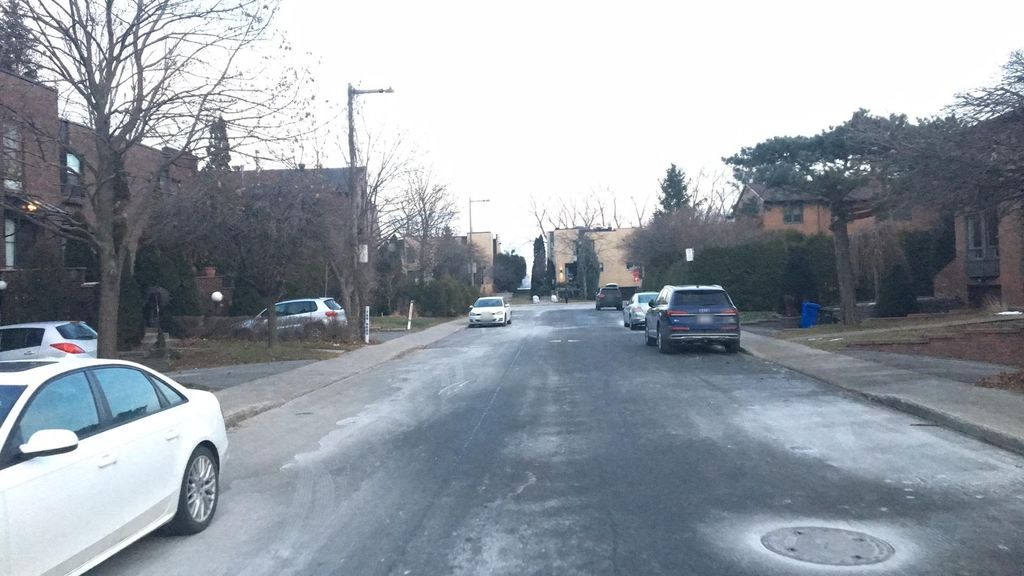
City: montreal